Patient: sex F, age 63
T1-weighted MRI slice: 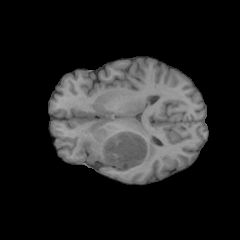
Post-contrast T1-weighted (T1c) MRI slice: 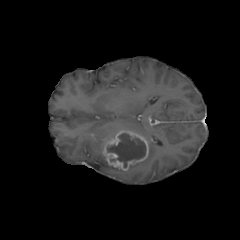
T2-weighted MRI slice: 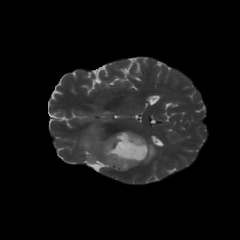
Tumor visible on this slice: yes
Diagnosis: Glioblastoma, IDH-wildtype
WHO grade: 4